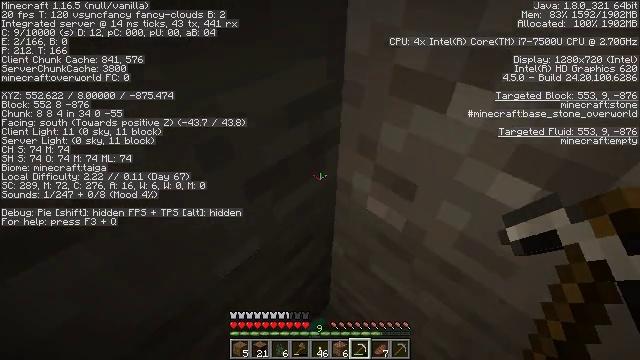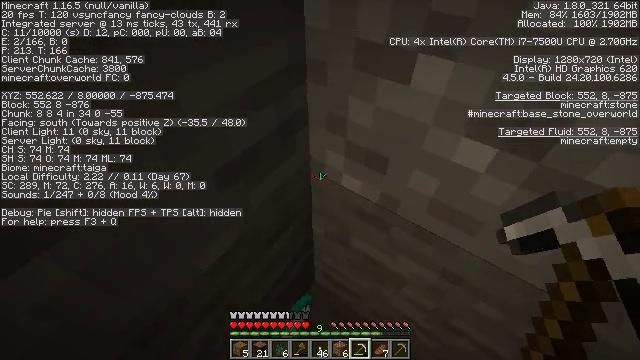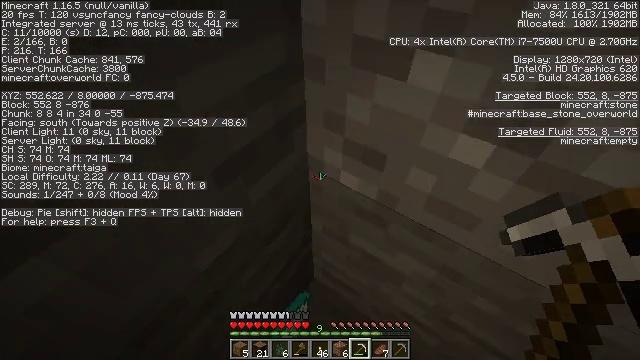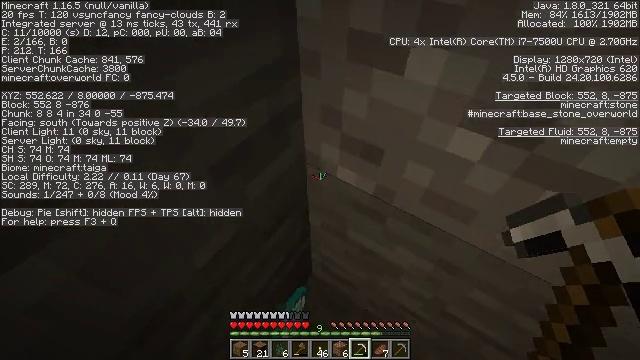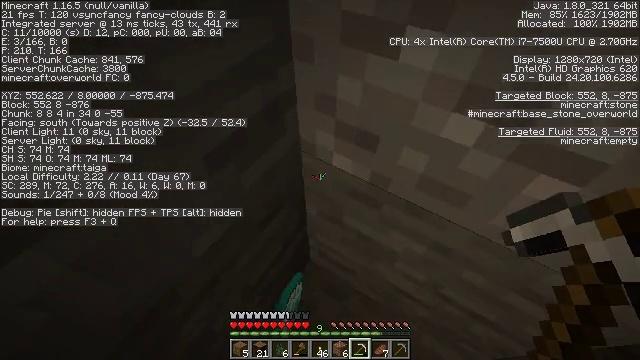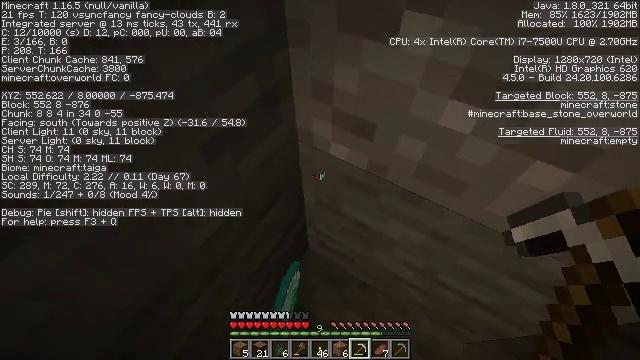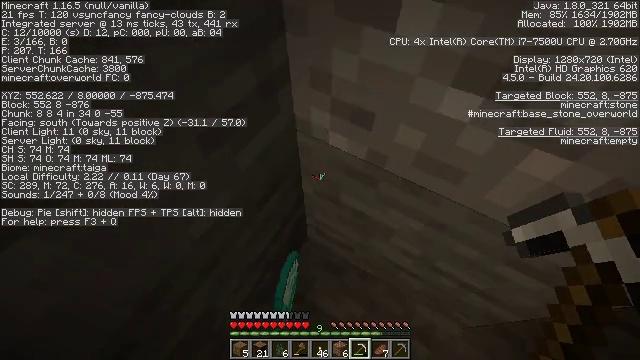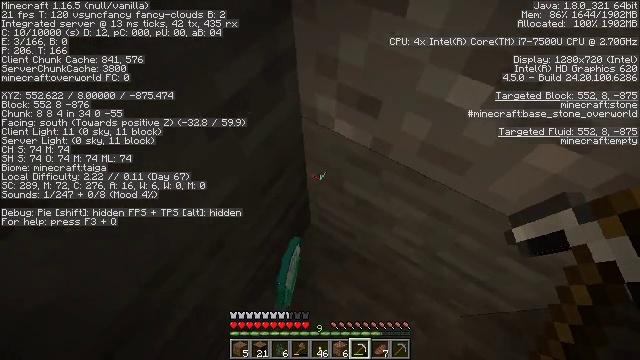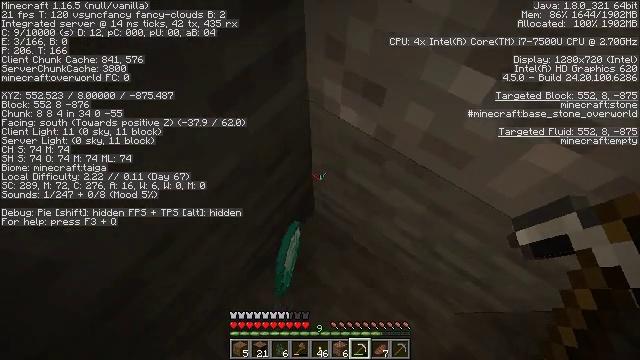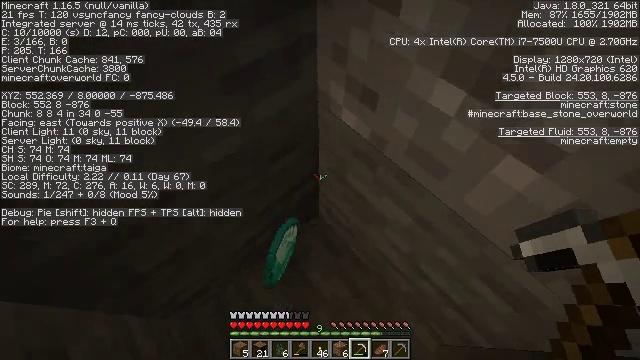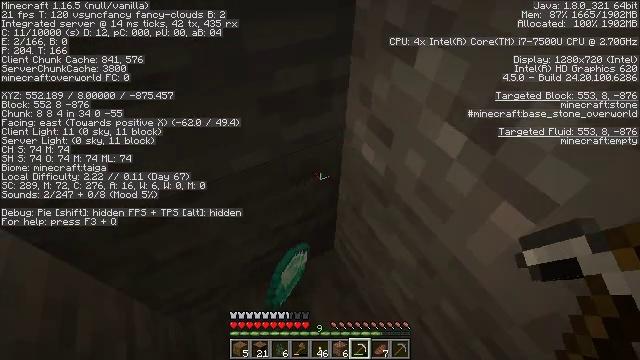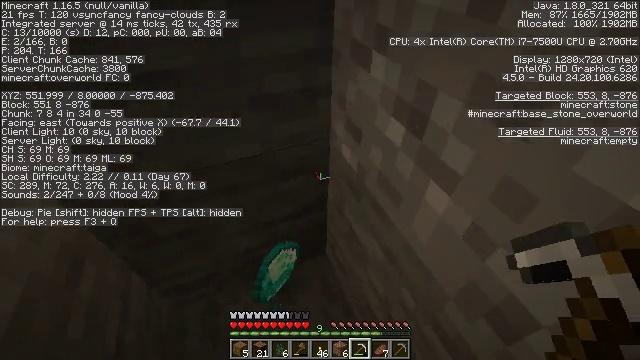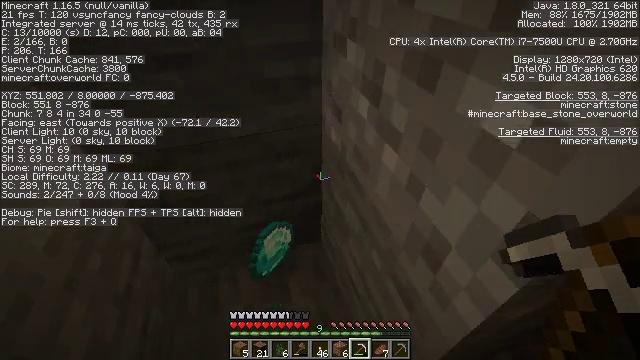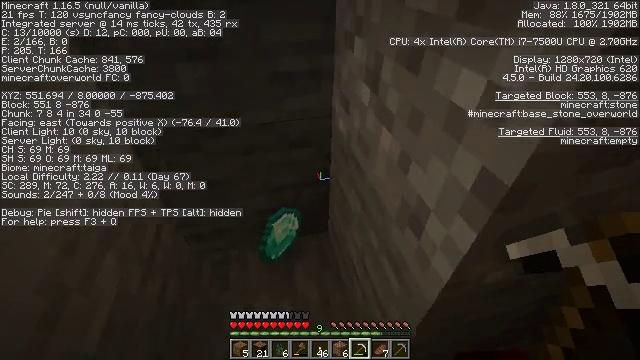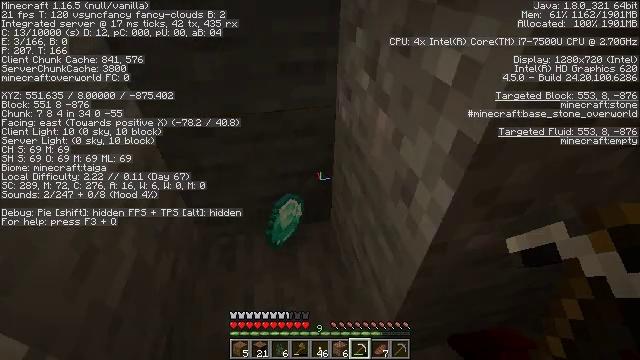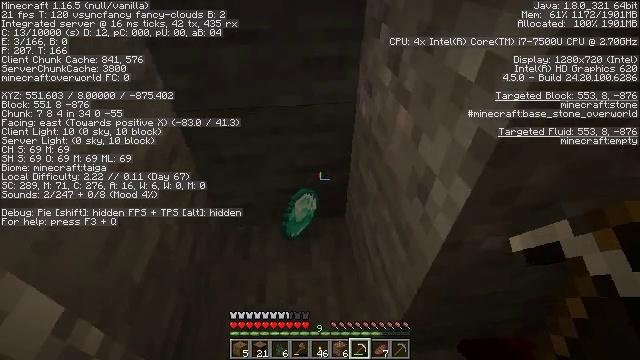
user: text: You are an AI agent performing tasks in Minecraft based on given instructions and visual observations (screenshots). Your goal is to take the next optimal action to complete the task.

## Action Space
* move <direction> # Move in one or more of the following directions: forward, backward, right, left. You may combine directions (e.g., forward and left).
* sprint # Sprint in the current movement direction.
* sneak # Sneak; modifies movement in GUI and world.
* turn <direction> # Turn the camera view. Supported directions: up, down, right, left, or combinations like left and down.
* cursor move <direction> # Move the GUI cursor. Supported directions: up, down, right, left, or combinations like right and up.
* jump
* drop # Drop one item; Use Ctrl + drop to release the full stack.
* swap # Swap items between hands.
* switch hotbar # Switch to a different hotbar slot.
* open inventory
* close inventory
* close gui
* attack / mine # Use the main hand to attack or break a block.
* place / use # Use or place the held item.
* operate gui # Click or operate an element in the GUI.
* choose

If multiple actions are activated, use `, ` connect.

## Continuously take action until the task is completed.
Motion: motion action
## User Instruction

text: Remove a feather from the inventory.
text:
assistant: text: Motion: turn right and down
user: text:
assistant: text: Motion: no_op
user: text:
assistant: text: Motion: turn down
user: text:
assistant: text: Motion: turn right and down
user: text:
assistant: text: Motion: turn down
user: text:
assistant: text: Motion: turn down
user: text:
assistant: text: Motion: turn left and down
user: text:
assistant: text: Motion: move back and move right, turn left and down
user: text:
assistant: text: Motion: move back and move right, turn left and up
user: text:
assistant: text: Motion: move back and move right, turn left and up
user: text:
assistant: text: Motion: move back and move right, turn left and up
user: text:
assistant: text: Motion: move back, turn left and up
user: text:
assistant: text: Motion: turn left and up
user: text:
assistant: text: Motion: turn left
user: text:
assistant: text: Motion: turn left
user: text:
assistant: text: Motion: turn left and down
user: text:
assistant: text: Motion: turn left and down
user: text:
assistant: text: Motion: turn left and down
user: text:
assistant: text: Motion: no_op
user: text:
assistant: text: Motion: no_op
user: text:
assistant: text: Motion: no_op
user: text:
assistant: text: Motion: no_op
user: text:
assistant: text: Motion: turn right
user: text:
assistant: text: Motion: no_op
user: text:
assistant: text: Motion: no_op
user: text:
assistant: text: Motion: no_op
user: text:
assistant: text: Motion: open inventory
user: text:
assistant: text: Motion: open inventory
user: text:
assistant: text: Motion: open inventory
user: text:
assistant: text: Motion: open inventory